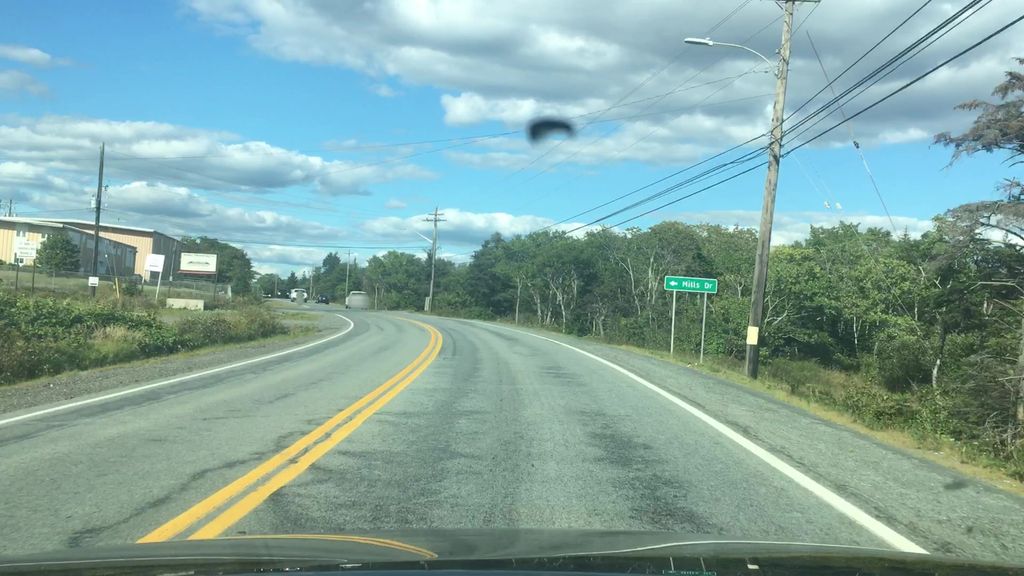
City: halifax